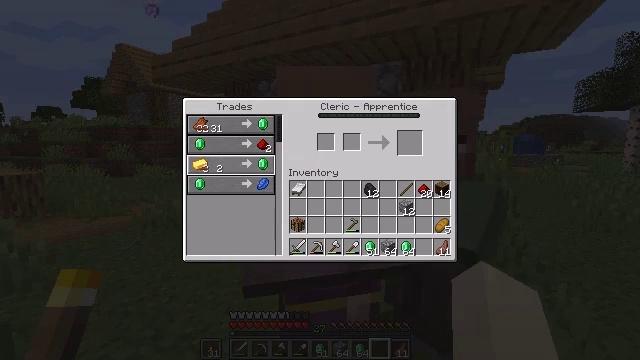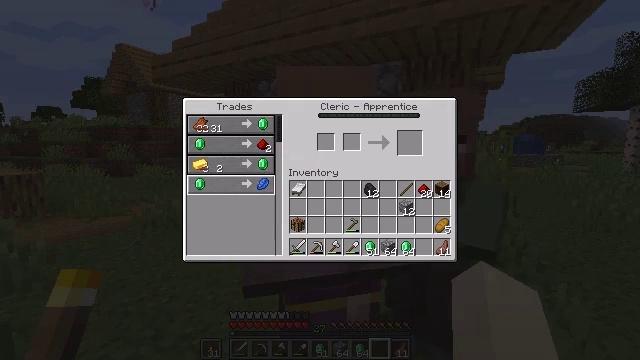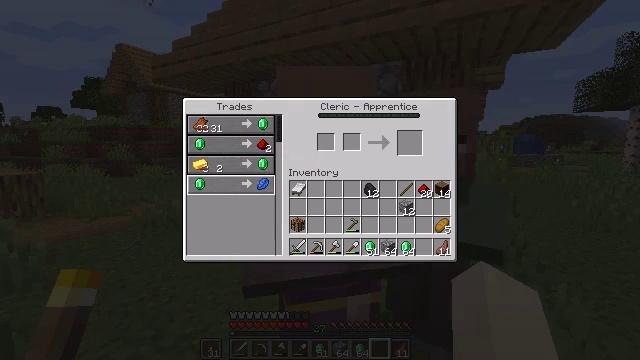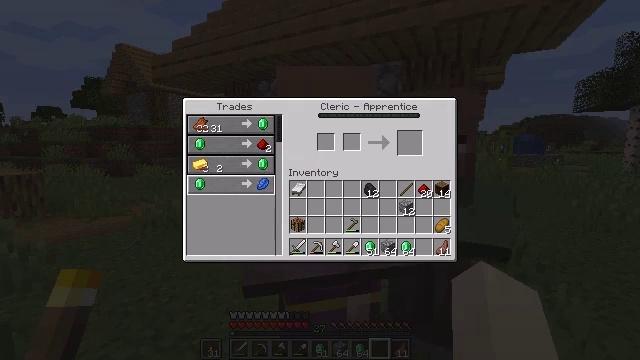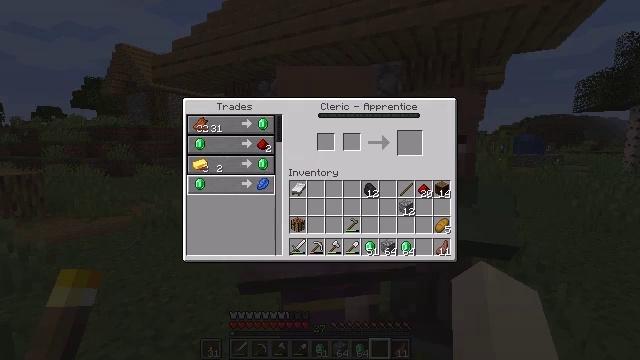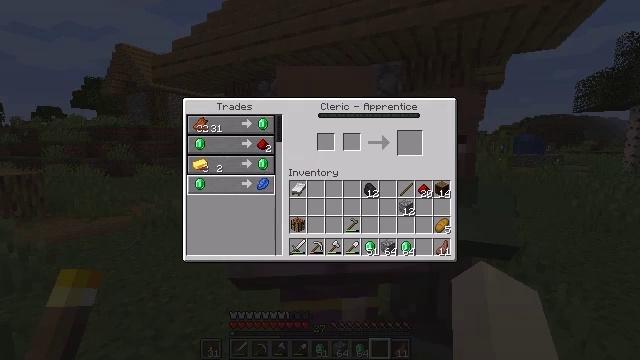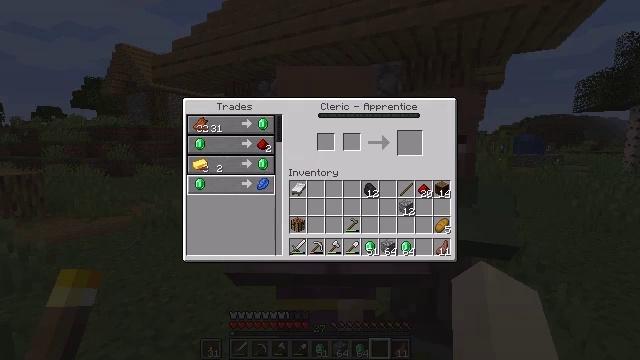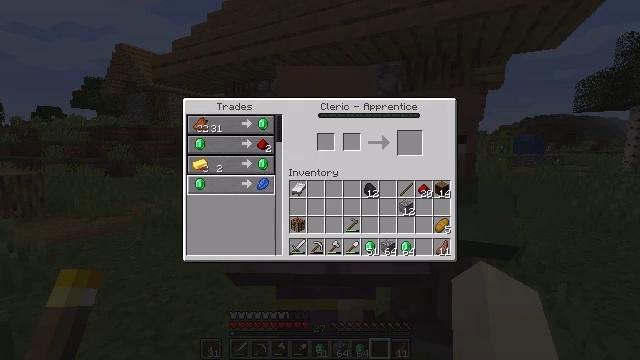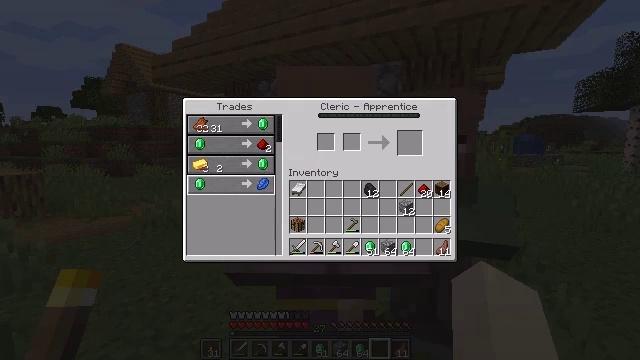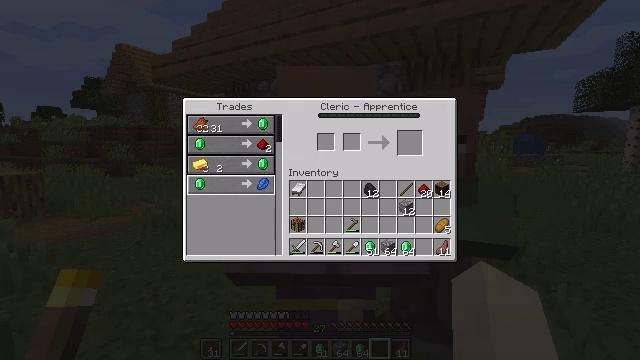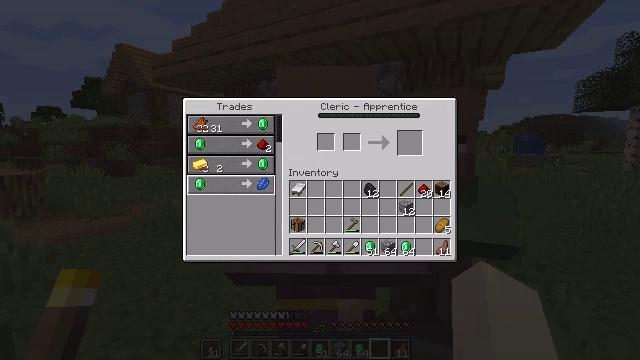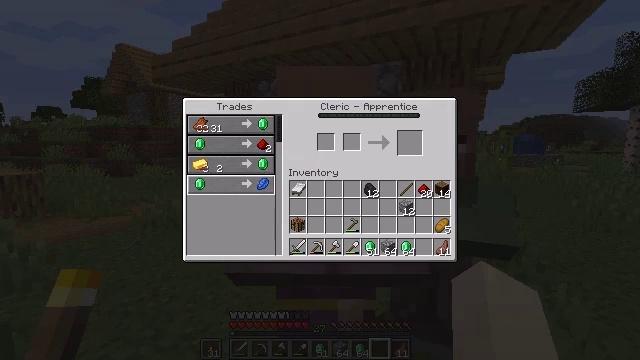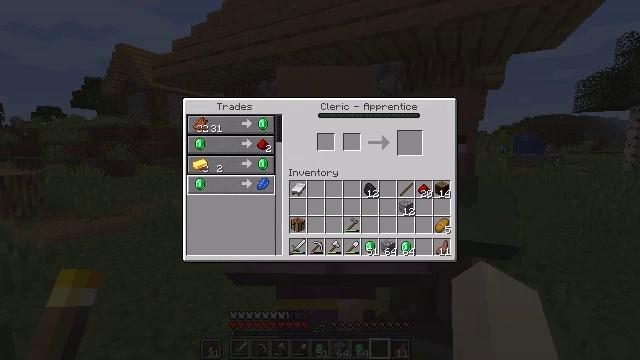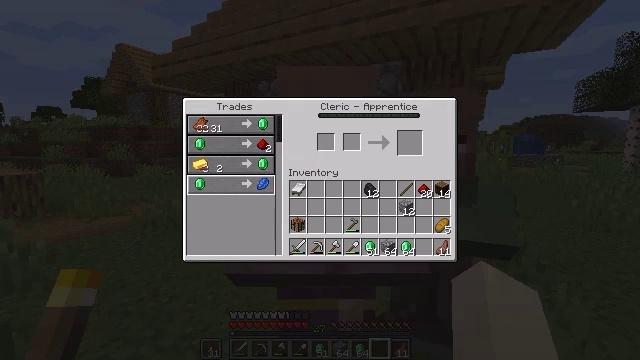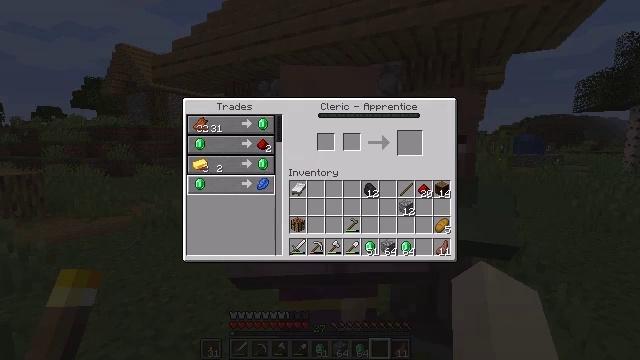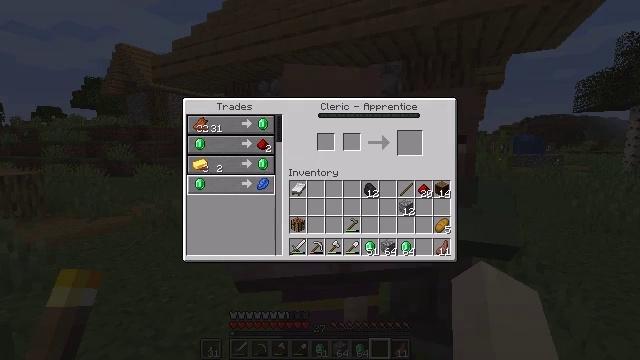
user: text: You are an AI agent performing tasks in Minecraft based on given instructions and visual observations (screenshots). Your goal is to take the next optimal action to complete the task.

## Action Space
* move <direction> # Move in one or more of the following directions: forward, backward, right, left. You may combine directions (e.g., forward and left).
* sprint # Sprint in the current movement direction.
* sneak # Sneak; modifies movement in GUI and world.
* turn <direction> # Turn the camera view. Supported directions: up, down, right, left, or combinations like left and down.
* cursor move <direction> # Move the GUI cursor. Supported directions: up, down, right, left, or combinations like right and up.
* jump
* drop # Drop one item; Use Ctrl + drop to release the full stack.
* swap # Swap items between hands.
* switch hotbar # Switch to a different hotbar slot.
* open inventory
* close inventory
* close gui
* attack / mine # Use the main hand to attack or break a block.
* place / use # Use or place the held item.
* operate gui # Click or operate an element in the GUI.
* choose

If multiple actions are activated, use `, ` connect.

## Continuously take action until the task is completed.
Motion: motion action
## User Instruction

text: Interact with a crafting table to get lapis lazuli.
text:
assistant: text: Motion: no_op
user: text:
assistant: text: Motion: cursor move right
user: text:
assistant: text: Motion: no_op
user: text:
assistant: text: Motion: no_op
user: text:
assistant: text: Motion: no_op
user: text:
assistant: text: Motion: no_op
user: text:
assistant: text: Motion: no_op
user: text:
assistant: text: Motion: no_op
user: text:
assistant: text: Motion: no_op
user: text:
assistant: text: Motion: no_op
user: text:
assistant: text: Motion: no_op
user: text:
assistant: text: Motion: no_op
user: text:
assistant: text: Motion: no_op
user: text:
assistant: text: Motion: no_op
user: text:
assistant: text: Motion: no_op
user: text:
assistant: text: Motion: no_op
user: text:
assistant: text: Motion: no_op
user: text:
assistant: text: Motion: no_op
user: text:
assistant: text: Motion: no_op
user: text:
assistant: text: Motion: no_op
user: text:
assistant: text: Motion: no_op
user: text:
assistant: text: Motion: operate gui
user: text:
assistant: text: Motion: operate gui
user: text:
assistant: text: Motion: operate gui
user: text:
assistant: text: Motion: no_op
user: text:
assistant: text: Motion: no_op
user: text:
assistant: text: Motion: no_op
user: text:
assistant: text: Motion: cursor move right
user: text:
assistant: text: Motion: cursor move right and up
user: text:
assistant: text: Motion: cursor move right